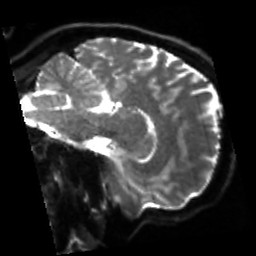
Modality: sbref
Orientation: sagittal
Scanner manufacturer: siemens
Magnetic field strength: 3 T
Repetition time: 4 s
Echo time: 0.0594 s